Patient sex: M
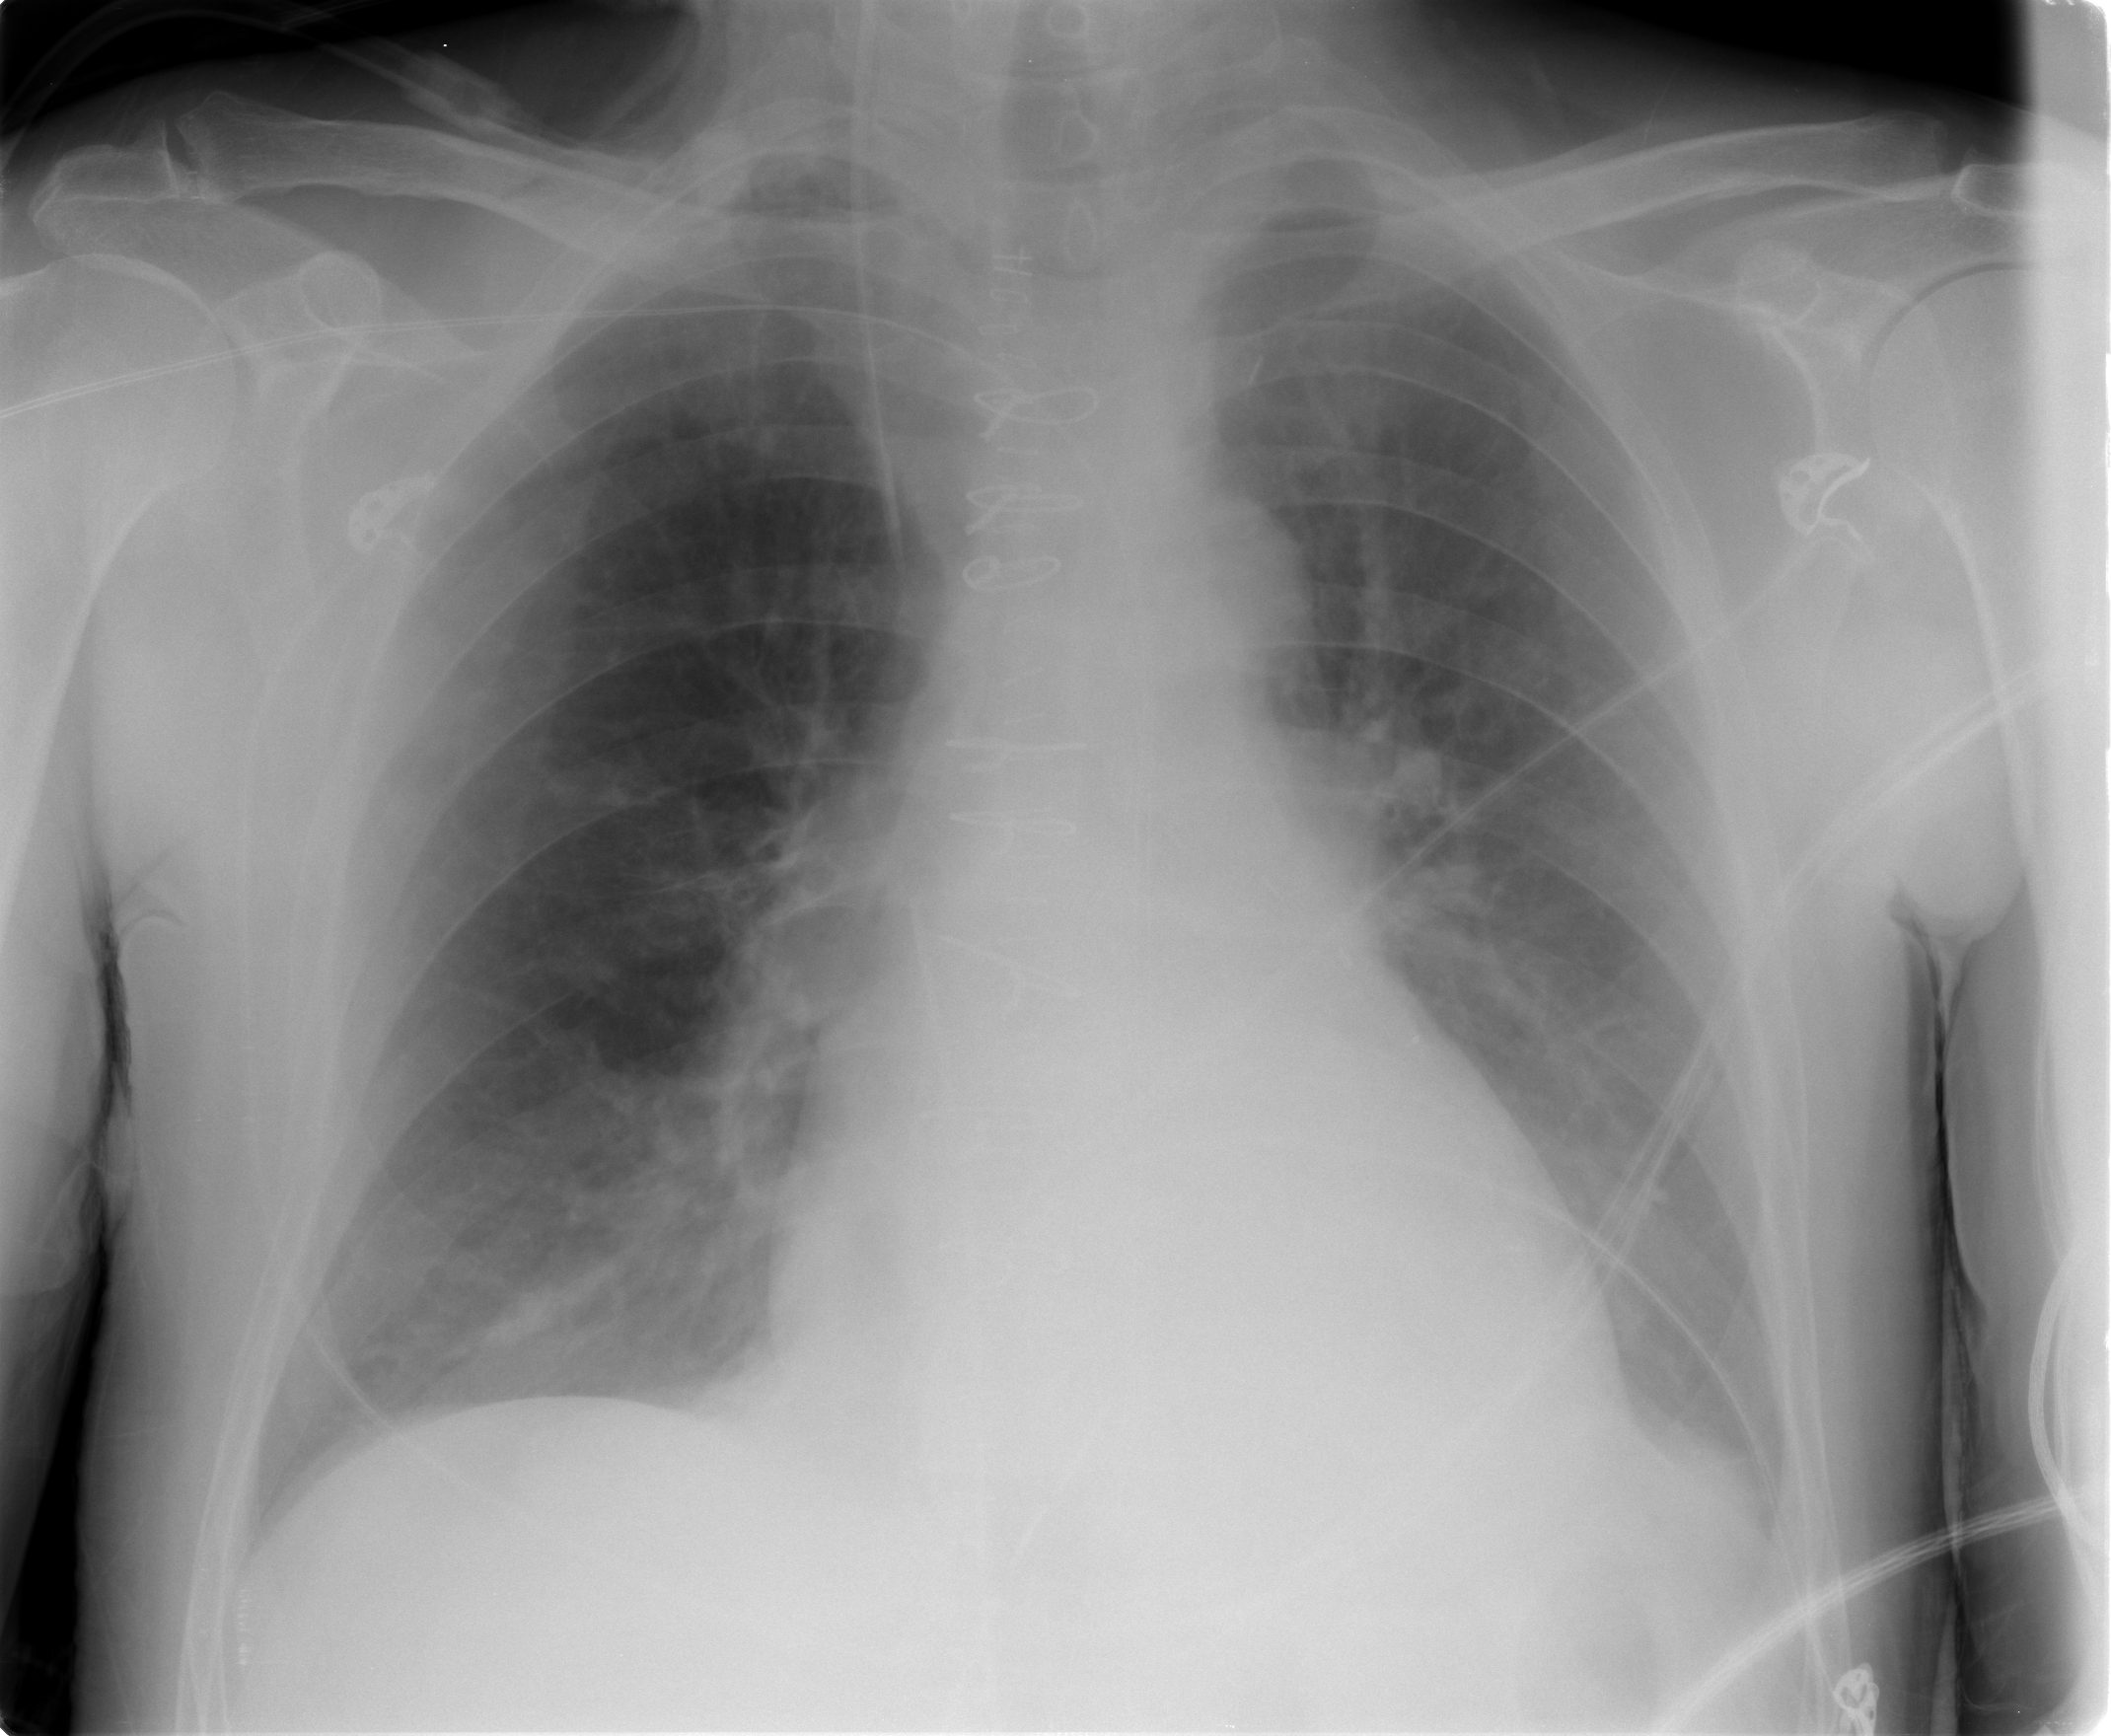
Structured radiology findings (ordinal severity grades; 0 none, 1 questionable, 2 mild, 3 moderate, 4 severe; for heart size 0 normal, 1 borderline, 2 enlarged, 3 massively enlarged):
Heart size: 0
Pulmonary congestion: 0
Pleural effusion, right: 1
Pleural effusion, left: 2
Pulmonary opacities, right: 0
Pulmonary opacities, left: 0
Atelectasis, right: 2
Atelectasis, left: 2